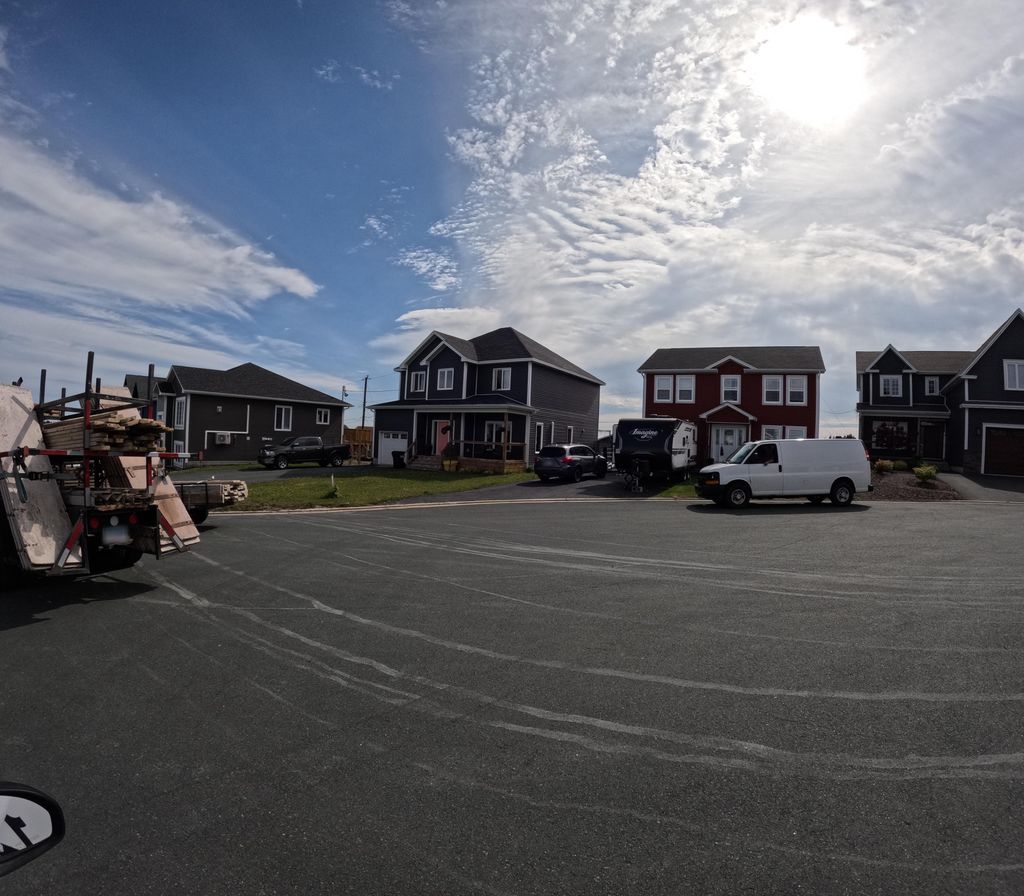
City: st_johns